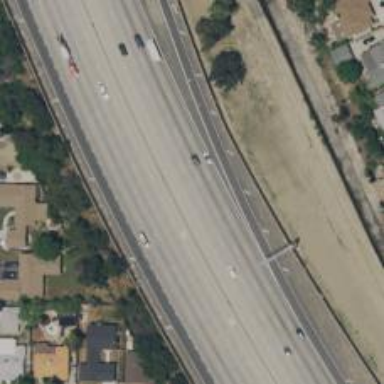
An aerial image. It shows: Motorway link.